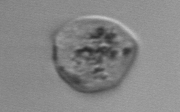
Label: Amoeba